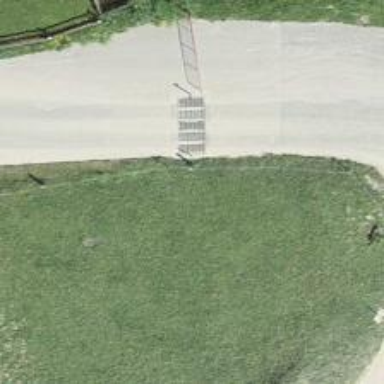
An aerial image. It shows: Cattle grid barrier.